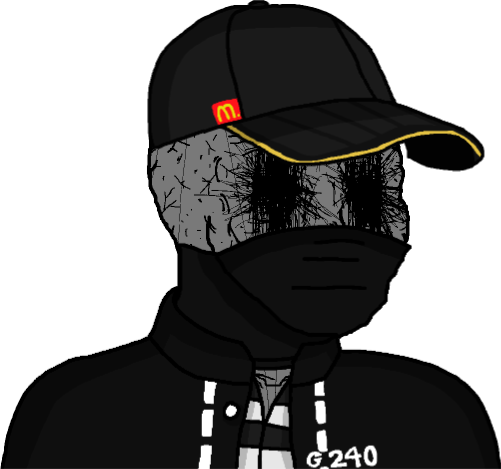
Label: 5_Withered_Wojak